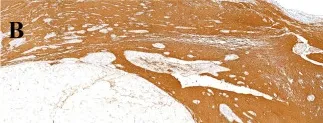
Immunohistochemical findings . S-100. Immunohistochemical staining were positive.
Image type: pathology (immunostaining)